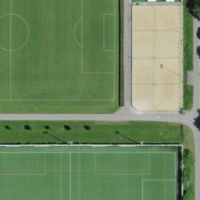
EUNIS habitat code: 53
Species observed at this site:
Trifolium repens